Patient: sex M, age 63
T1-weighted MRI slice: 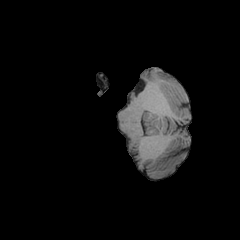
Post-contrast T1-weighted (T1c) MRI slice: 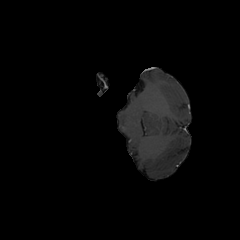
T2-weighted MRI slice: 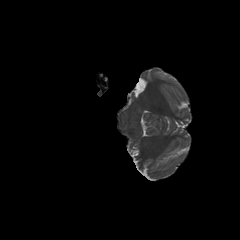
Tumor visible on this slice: no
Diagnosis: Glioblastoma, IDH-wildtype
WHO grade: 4